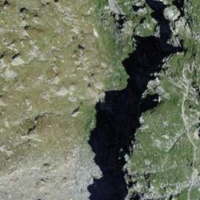
EUNIS habitat code: 48
Species observed at this site:
Geum montanum
Bartsia alpina